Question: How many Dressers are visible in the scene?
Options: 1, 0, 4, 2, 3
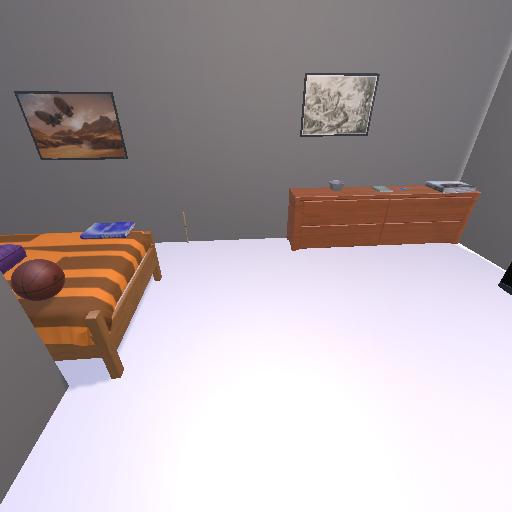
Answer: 1